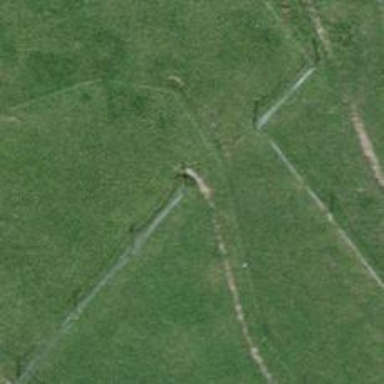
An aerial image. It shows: Fence.